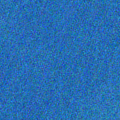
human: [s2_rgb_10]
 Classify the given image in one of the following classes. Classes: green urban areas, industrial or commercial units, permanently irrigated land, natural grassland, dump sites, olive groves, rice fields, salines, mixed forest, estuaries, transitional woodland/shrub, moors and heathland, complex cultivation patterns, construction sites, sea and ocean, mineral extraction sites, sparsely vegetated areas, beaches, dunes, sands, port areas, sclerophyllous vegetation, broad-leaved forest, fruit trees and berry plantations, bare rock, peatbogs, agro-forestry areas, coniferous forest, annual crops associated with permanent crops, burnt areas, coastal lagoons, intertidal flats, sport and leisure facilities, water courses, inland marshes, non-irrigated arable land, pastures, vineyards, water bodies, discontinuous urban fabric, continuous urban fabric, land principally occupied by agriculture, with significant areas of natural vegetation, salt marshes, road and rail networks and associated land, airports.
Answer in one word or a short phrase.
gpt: sea and ocean